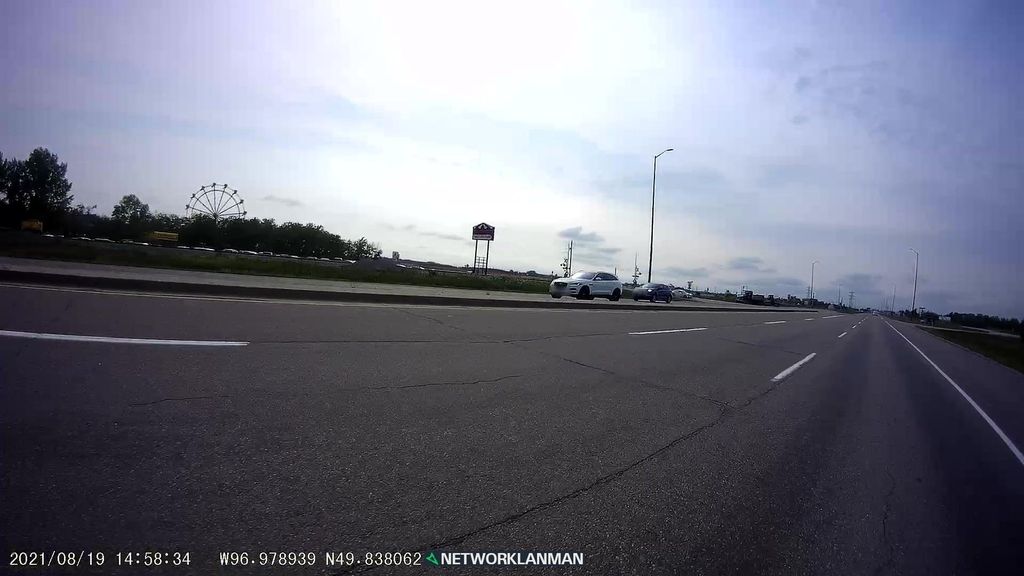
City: winnipeg